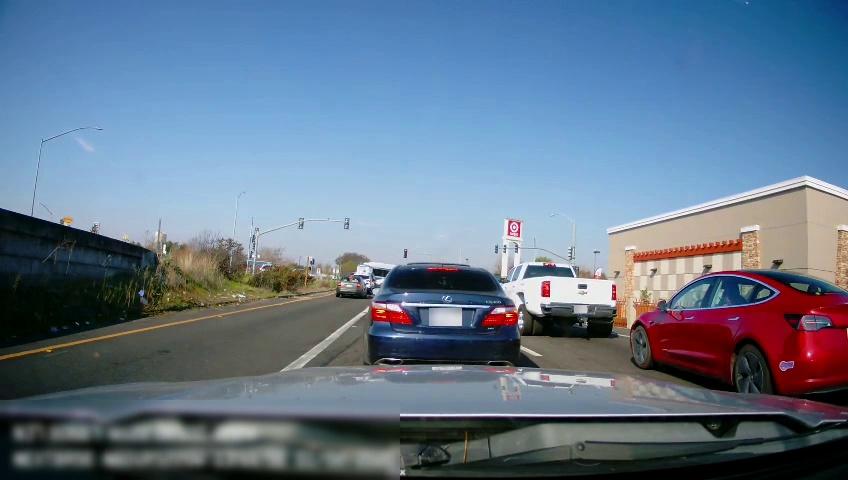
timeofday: Day
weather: Sunny
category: Drivable Space
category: Vehicles | Bus
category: Vehicles | SUV
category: Vehicles | SUV
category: Vehicles | Car
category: Vehicles | Truck
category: Vehicles | Car
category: Vehicles | Car
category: Lanes | Alternate Lane
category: Lanes | Current Lane
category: Lanes | Current Lane
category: Lanes | Alternate Lane
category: Traffic | Lights
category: Traffic | Lights
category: Traffic | Lights
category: Traffic | Lights
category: Traffic | Lights
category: Traffic | Lights
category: Traffic | Lights